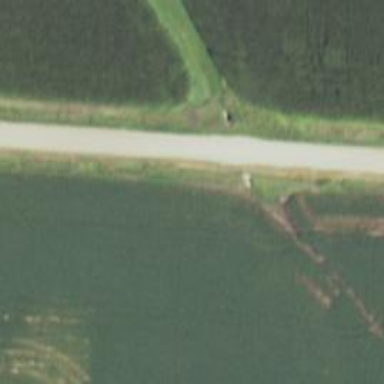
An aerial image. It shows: Culvert tunnel.